Question: I have a dataframe with four columns that looks like this:
'''
Beef-Low Beef-High Cereal-Low Cereal-High
90 73 107 98
76 102 95 74
90 118 97 56
64 104 80 111
86 81 98 95
51 107 74 88
72 100 74 82
90 87 67 77
95 117 89 86
78 111 58 92
'''
so I tried:
'''
> hist(wt$Beef.Low, main="Weight Gain Across Four Diets", xlab="Weight Gain", col="coral", xlim=c(0,120), ylim=c(0,4))
> hist(wt$Beef.High, col="coral3", add=T)
> hist(wt$Cereal.Low, col="yellow", add=T)
> hist(wt$Cereal.High, col="yellow3", add=T)
'''
Which produced:

I don't like the opaque nature of the bars because they mask the shapes of the overlapping histograms. I know that I can use the code found <URL> to manually curate the colors of my histograms; but that seems like a tedious process and I feel sure that there must be a better way.
Instead, I tried to copy what was done in this <URL>
'''
> bl = wt$Beef.Low
> bh = wt$Beef.High
> cl = wt$Cereal.Low
> ch = wt$Cereal.High
> wts = rbind(bl,bh,cl,ch)
> wtss = as.data.frame(wts)
> ggplot(wtss, aes("Weight", fill="Diet")) + geom_histogram(alpha=0.5, aes(y = "Frequency"), position="identity")
'''
But it doesn't work and I don't understand the ggplot commands well enough to even have a clue as to why. Please help.
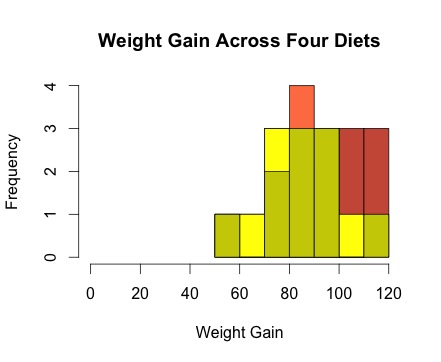
Answer: I'd be inclined to do this with facets. Otherwise, with your dataset, the result are incomprehensible.
'''
library(reshape2)
library(ggplot2)
gg <- melt(wt)
ggplot(gg, aes(x=value, fill=variable)) +
geom_histogram(binwidth=10)+
facet_grid(variable~.)
'''

: Response to OP's comment.
'melt(...)' converts a data frame from "wide" format - data in different columns - to "long" format - all the data in one column, with a second column distinguishing between the different types of data (e.g., identifying which column the data in the row came from).
If you use 'melt(...)' with the defaults, as above, it creates a data frame with two columns: '$value' contains the actual data, and '$variable' contains the names of the column (in the starting data frame) that this data came from. Compare 'wt' and 'gg' and I think you'll see what I mean.
So here we use 'value' for the x-axis, and group the data based on 'variable'.